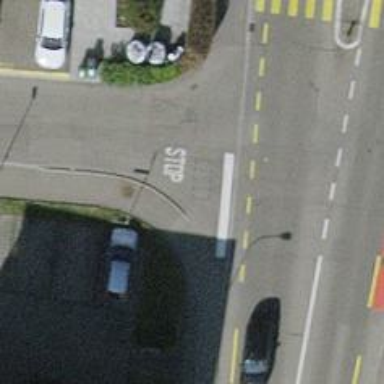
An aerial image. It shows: Traffic calming table.